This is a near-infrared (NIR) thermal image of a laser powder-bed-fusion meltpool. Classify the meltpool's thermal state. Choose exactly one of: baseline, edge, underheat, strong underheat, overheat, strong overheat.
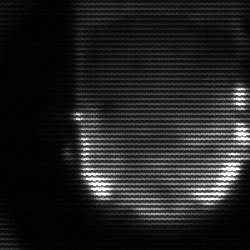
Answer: baseline